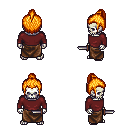
a pixel art fantasy rpg character, male body template, skeleton, maroon long-sleeve shirt, robe skirt, light blonde short topknot hairstyle, dagger, four views (front, back, left, right), 2x2 character sprite sheet, small pixel art, hard edges, no anti-aliasing